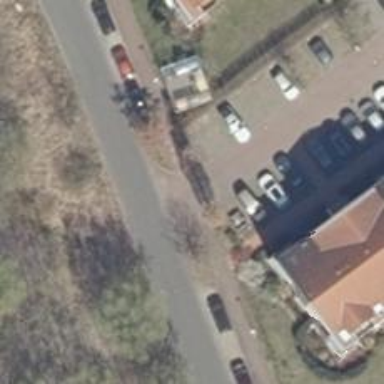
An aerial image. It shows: Road serving as parking aisle.